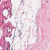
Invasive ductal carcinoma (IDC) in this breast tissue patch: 0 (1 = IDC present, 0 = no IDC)